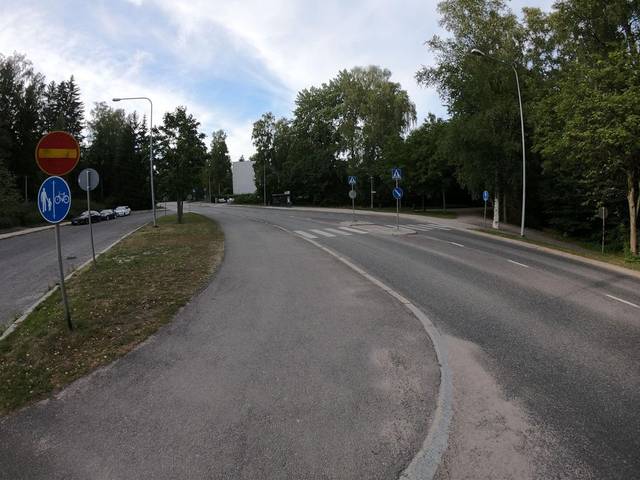
Region: Finland
Coordinates: 60.188, 24.797